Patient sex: F
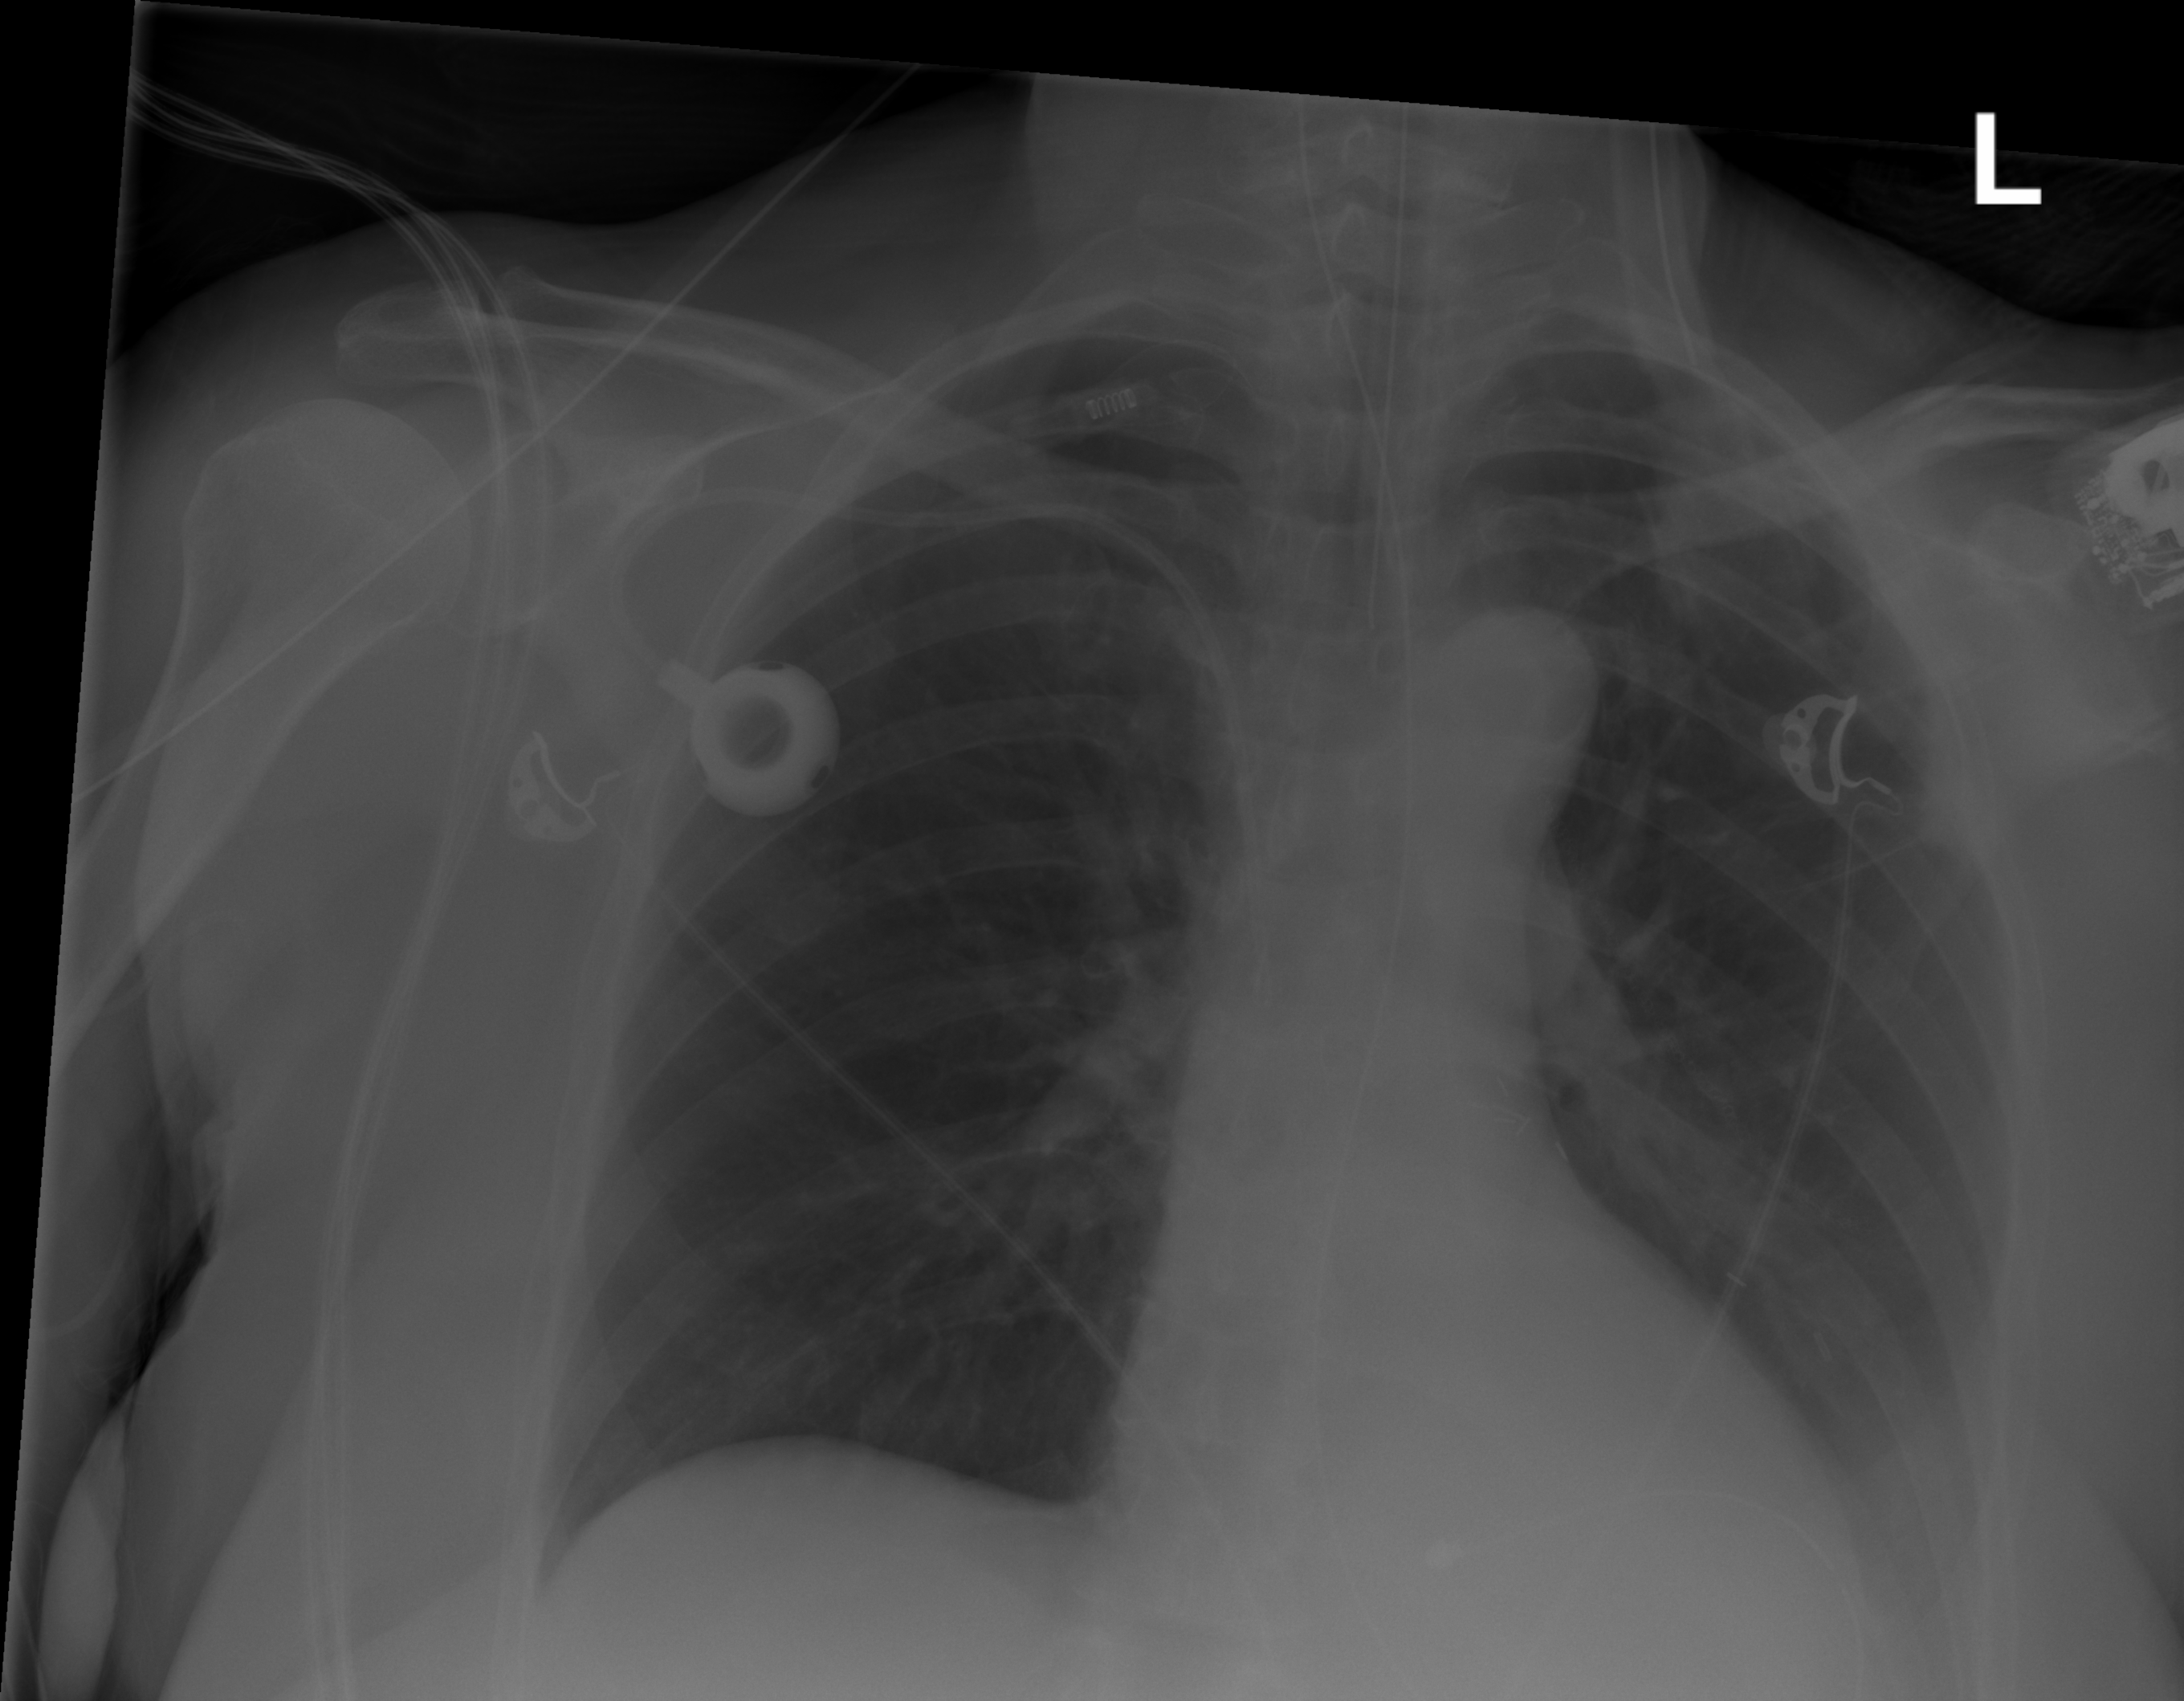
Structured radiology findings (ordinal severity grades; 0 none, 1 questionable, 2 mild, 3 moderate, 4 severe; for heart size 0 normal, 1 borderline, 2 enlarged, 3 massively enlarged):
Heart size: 0
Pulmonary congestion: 0
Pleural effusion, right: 0
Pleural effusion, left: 2
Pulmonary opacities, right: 0
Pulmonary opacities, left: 0
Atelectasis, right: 0
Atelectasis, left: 0